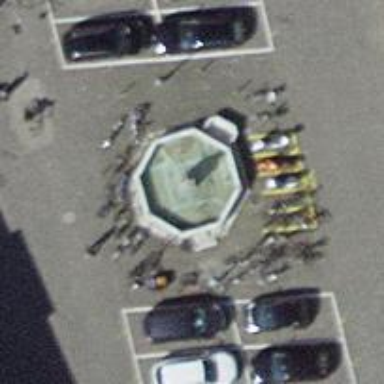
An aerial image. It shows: Fountain.